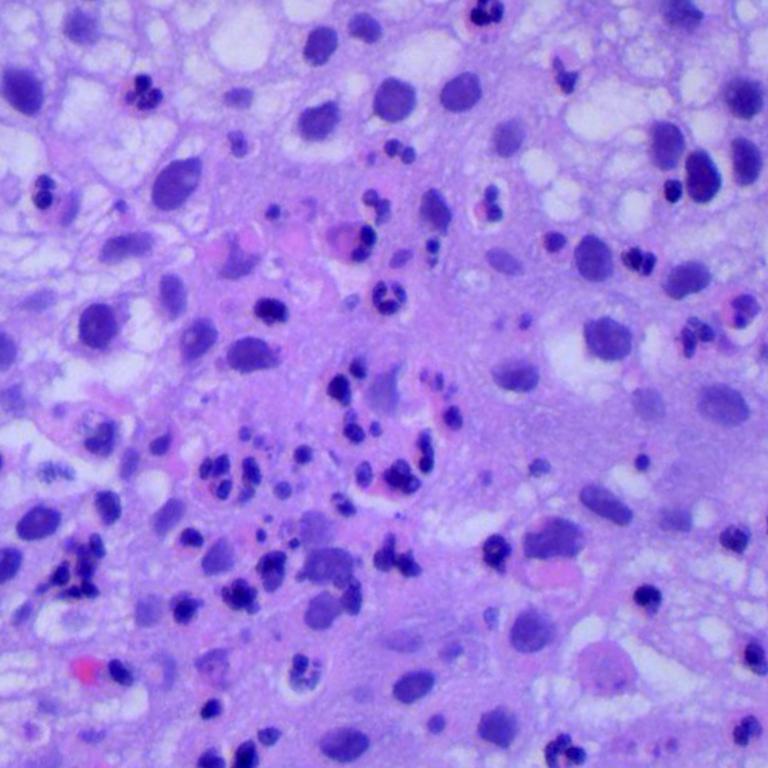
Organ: lung
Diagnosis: squamous carcinomas